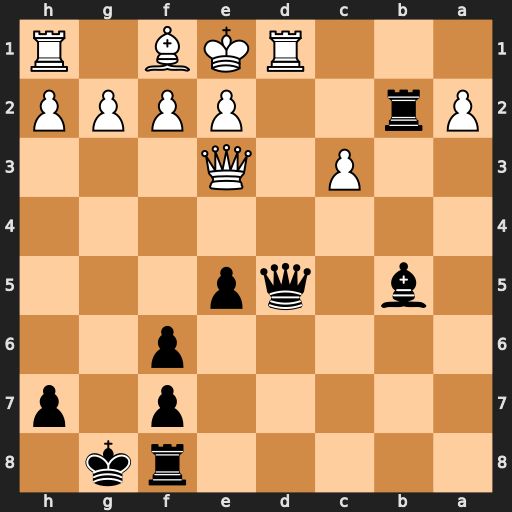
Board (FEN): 5rk1/5p1p/5p2/1b1qp3/8/2P1Q3/Pr2PPPP/3RKB1R
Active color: b
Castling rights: K
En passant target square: -
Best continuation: Qxd1+ Kxd1 Ba4+ Ke1 Rb1+ Qc1 Rxc1+